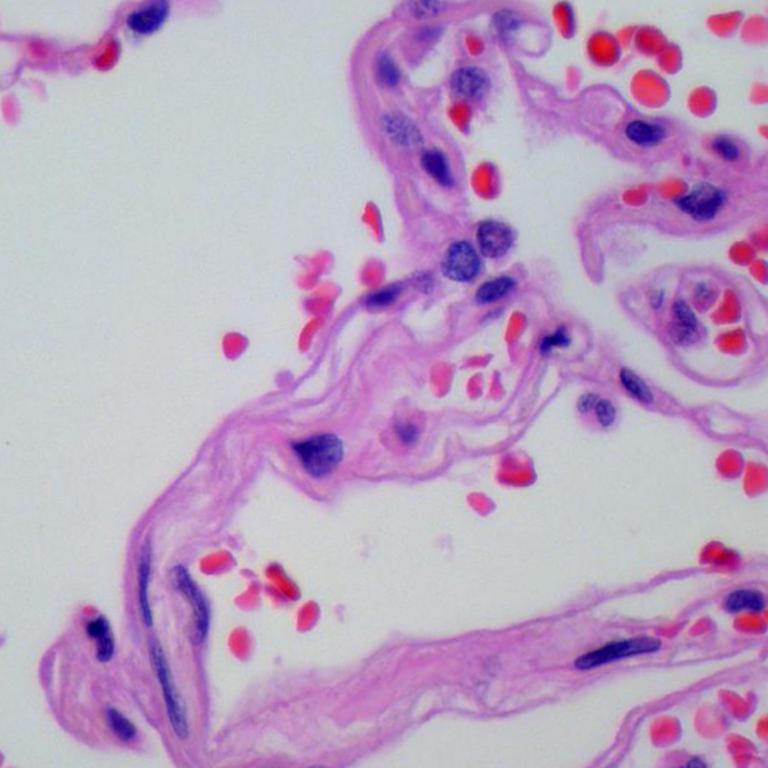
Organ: lung
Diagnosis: benign